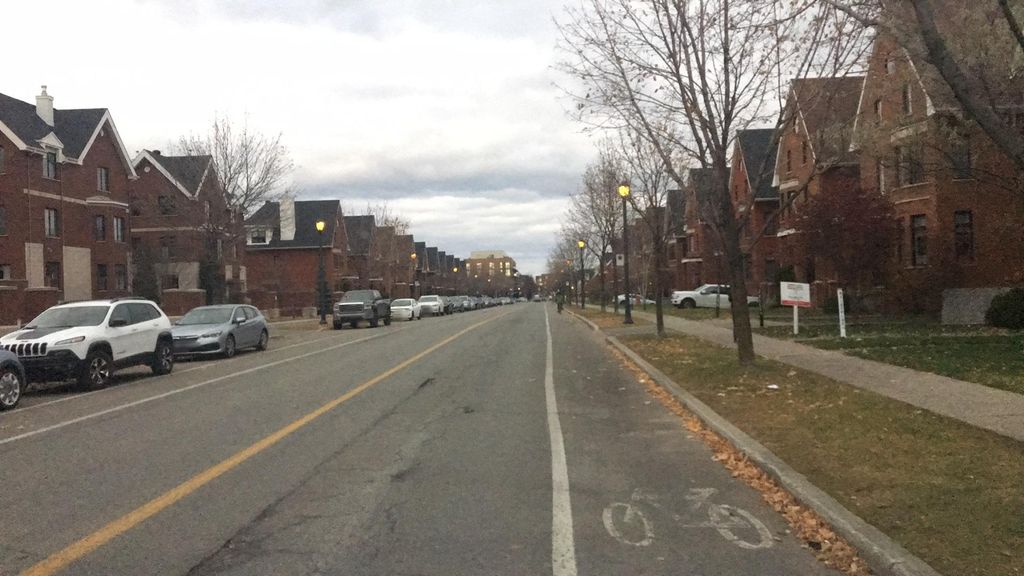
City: montreal